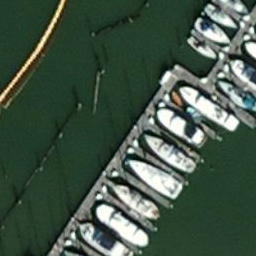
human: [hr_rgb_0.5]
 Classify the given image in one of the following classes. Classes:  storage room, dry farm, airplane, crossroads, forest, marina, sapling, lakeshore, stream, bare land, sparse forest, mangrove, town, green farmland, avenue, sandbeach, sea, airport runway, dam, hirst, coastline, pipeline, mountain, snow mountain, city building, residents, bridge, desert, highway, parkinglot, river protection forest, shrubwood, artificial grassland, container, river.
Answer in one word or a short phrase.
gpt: marina